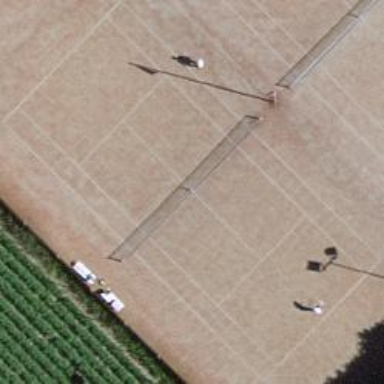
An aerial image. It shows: Tennis court on the leisure land pitch.